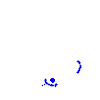
Particle: kaon